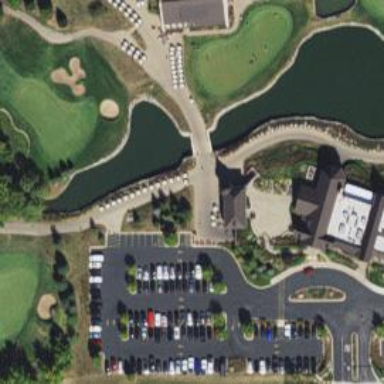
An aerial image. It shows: Path for both road and golf.